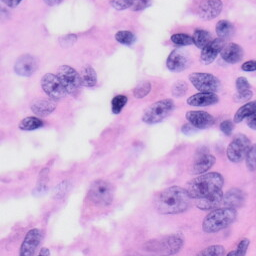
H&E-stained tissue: Skin